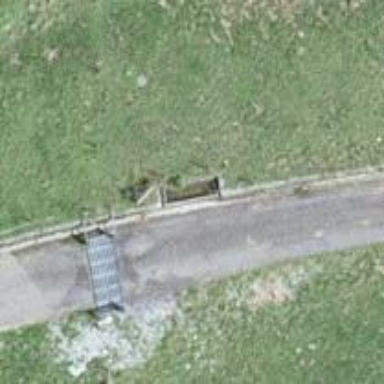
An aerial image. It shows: Cattle grid barrier.